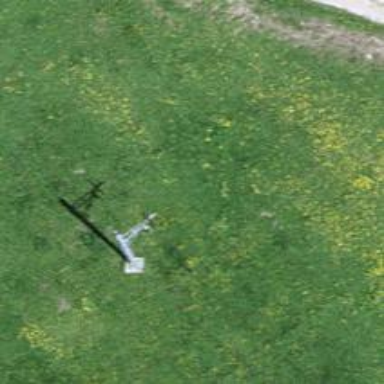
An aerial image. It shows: Pylon used for aerialway.